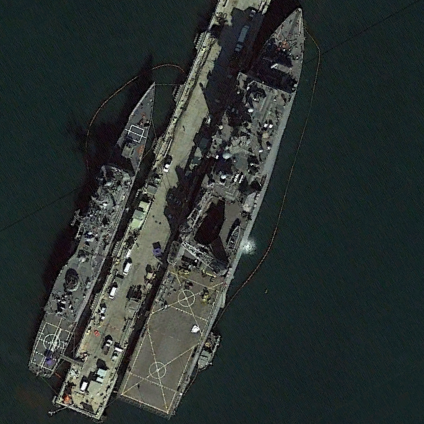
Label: combat